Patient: sex M, age 77
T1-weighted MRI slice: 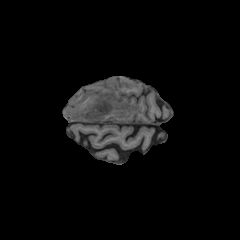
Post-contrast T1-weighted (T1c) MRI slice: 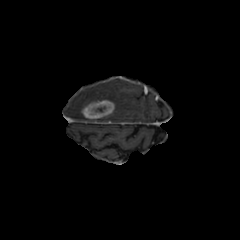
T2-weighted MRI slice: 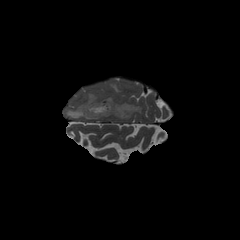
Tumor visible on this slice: yes
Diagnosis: Glioblastoma, IDH-wildtype
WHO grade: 4